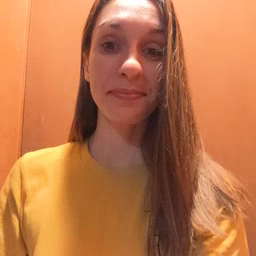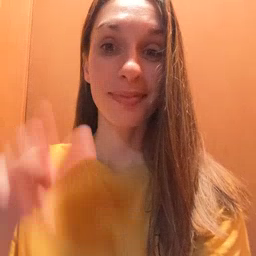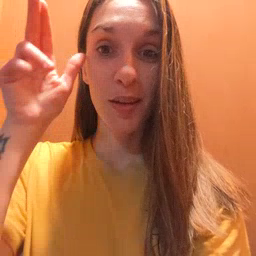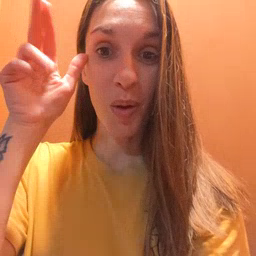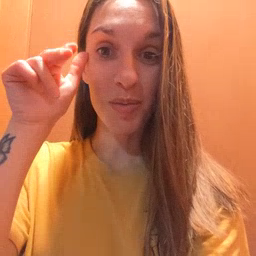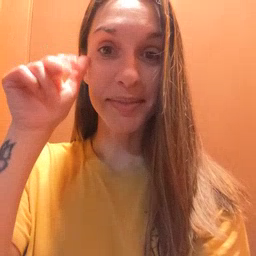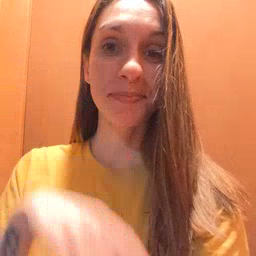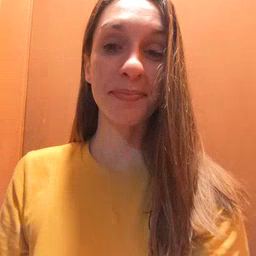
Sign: horse